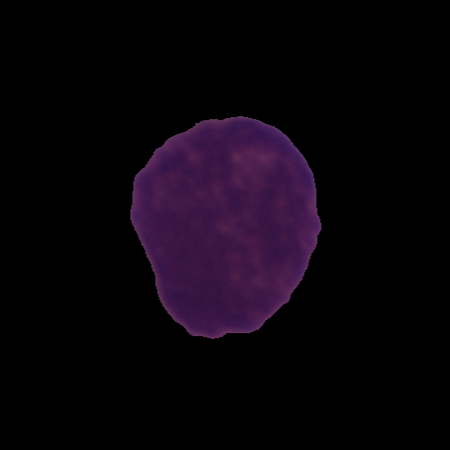
Label: cancer